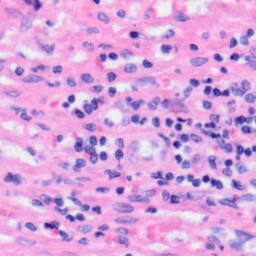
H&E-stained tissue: Liver